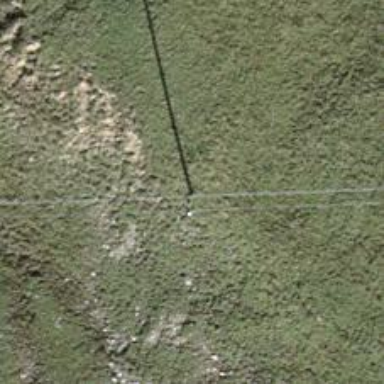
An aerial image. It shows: Minor power line.